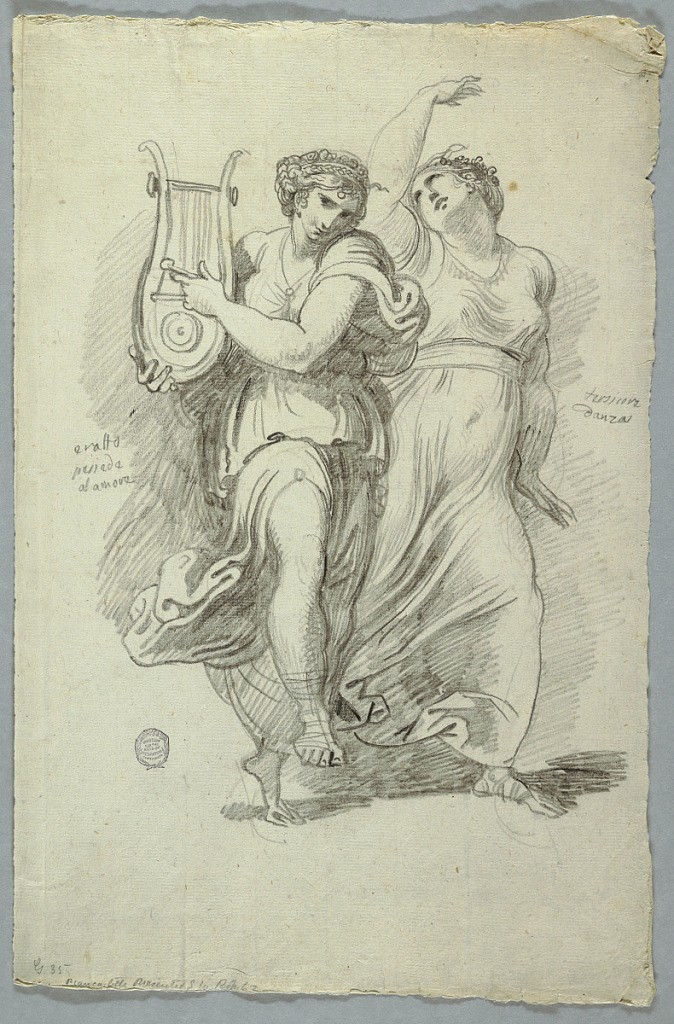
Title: Terpsichore, Muse of Dance and Erato, Muse of Love Poetry
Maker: Felice Giani, Italian, 1758–1823
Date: ca. 1820
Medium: Graphite on laid paper
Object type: Drawing
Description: Two classically dressed women dancing. The one at left plays a lyre; the one at right raises her arm.